Question: A Windows Phone Question
C#
I have a 'TextBox' named "Search" and another 'TextBox' named "Content". If the user adds text into the "Content" 'TextBox', is there a way, using the "Search" 'TextBox' to search what the user typed in the "Content" 'TextBox' and highlight that specific text?
e.g. When the user wants to search an app from the App List of the phone, It highlights and shows that particular app or any app containing that text.

If anyone has a solution
please let me know :)
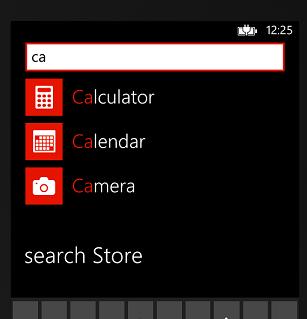
Answer: To select text in a TextBox, <URL> provides the answer, basically:
'''
//To select all text
textbox.SelectionStart = 0;
textbox.SelectionLength = textbox.Text.Length;
'''
There's only a bit more logic to apply to achieve what you want. First get the input from the 'Content' textbox and find the index of this value in the text in the 'Search' textbox. If the value exists (thus the index being greater than -1), you can set the 'SelectionStart' and 'SelectionLength'.
'''
string content = Content.Text;
int index = Search.Text.IndexOf(content);
if(index > -1)
{
Search.SelectionStart = index;
Search.SelectionLength = content.Length;
}
'''
## Update:
I tried following code in a WPF solution and it worked so normally this should work too for Windows Phone.
- 'SearchTextBox''TextBox'- 'Content''TextBlock'
Just that you know what everything is in the code:
'''
var regex = new Regex("(" + SearchTextBox.Text + ")", RegexOptions.IgnoreCase);
if (SearchTextBox.Text.Length == 0)
{
string str = Content.Text;
Content.Inlines.Clear();
Content.Inlines.Add(str);
}
else
{
//get all the words from the 'content'
string[] substrings = regex.Split(Content.Text);
Content.Inlines.Clear();
foreach (var item in substrings)
{
//if a word from the content matches the search-term
if (regex.Match(item).Success)
{
//create a 'Run' and add it to the TextBlock
Run run = new Run(item);
run.Foreground = Brushes.Red;
Content.Inlines.Add(run);
}
else //if no match, just add the text again
Content.Inlines.Add(item);
}
}
'''